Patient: sex F, age 32
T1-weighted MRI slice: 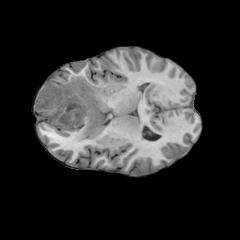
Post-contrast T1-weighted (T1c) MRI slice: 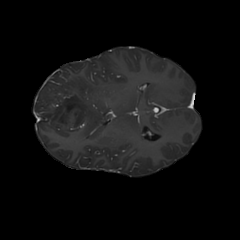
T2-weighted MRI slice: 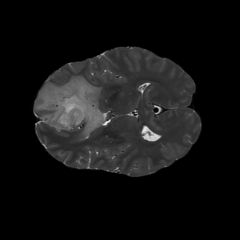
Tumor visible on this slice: yes
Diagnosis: Astrocytoma, IDH-mutant
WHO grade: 3